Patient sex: F
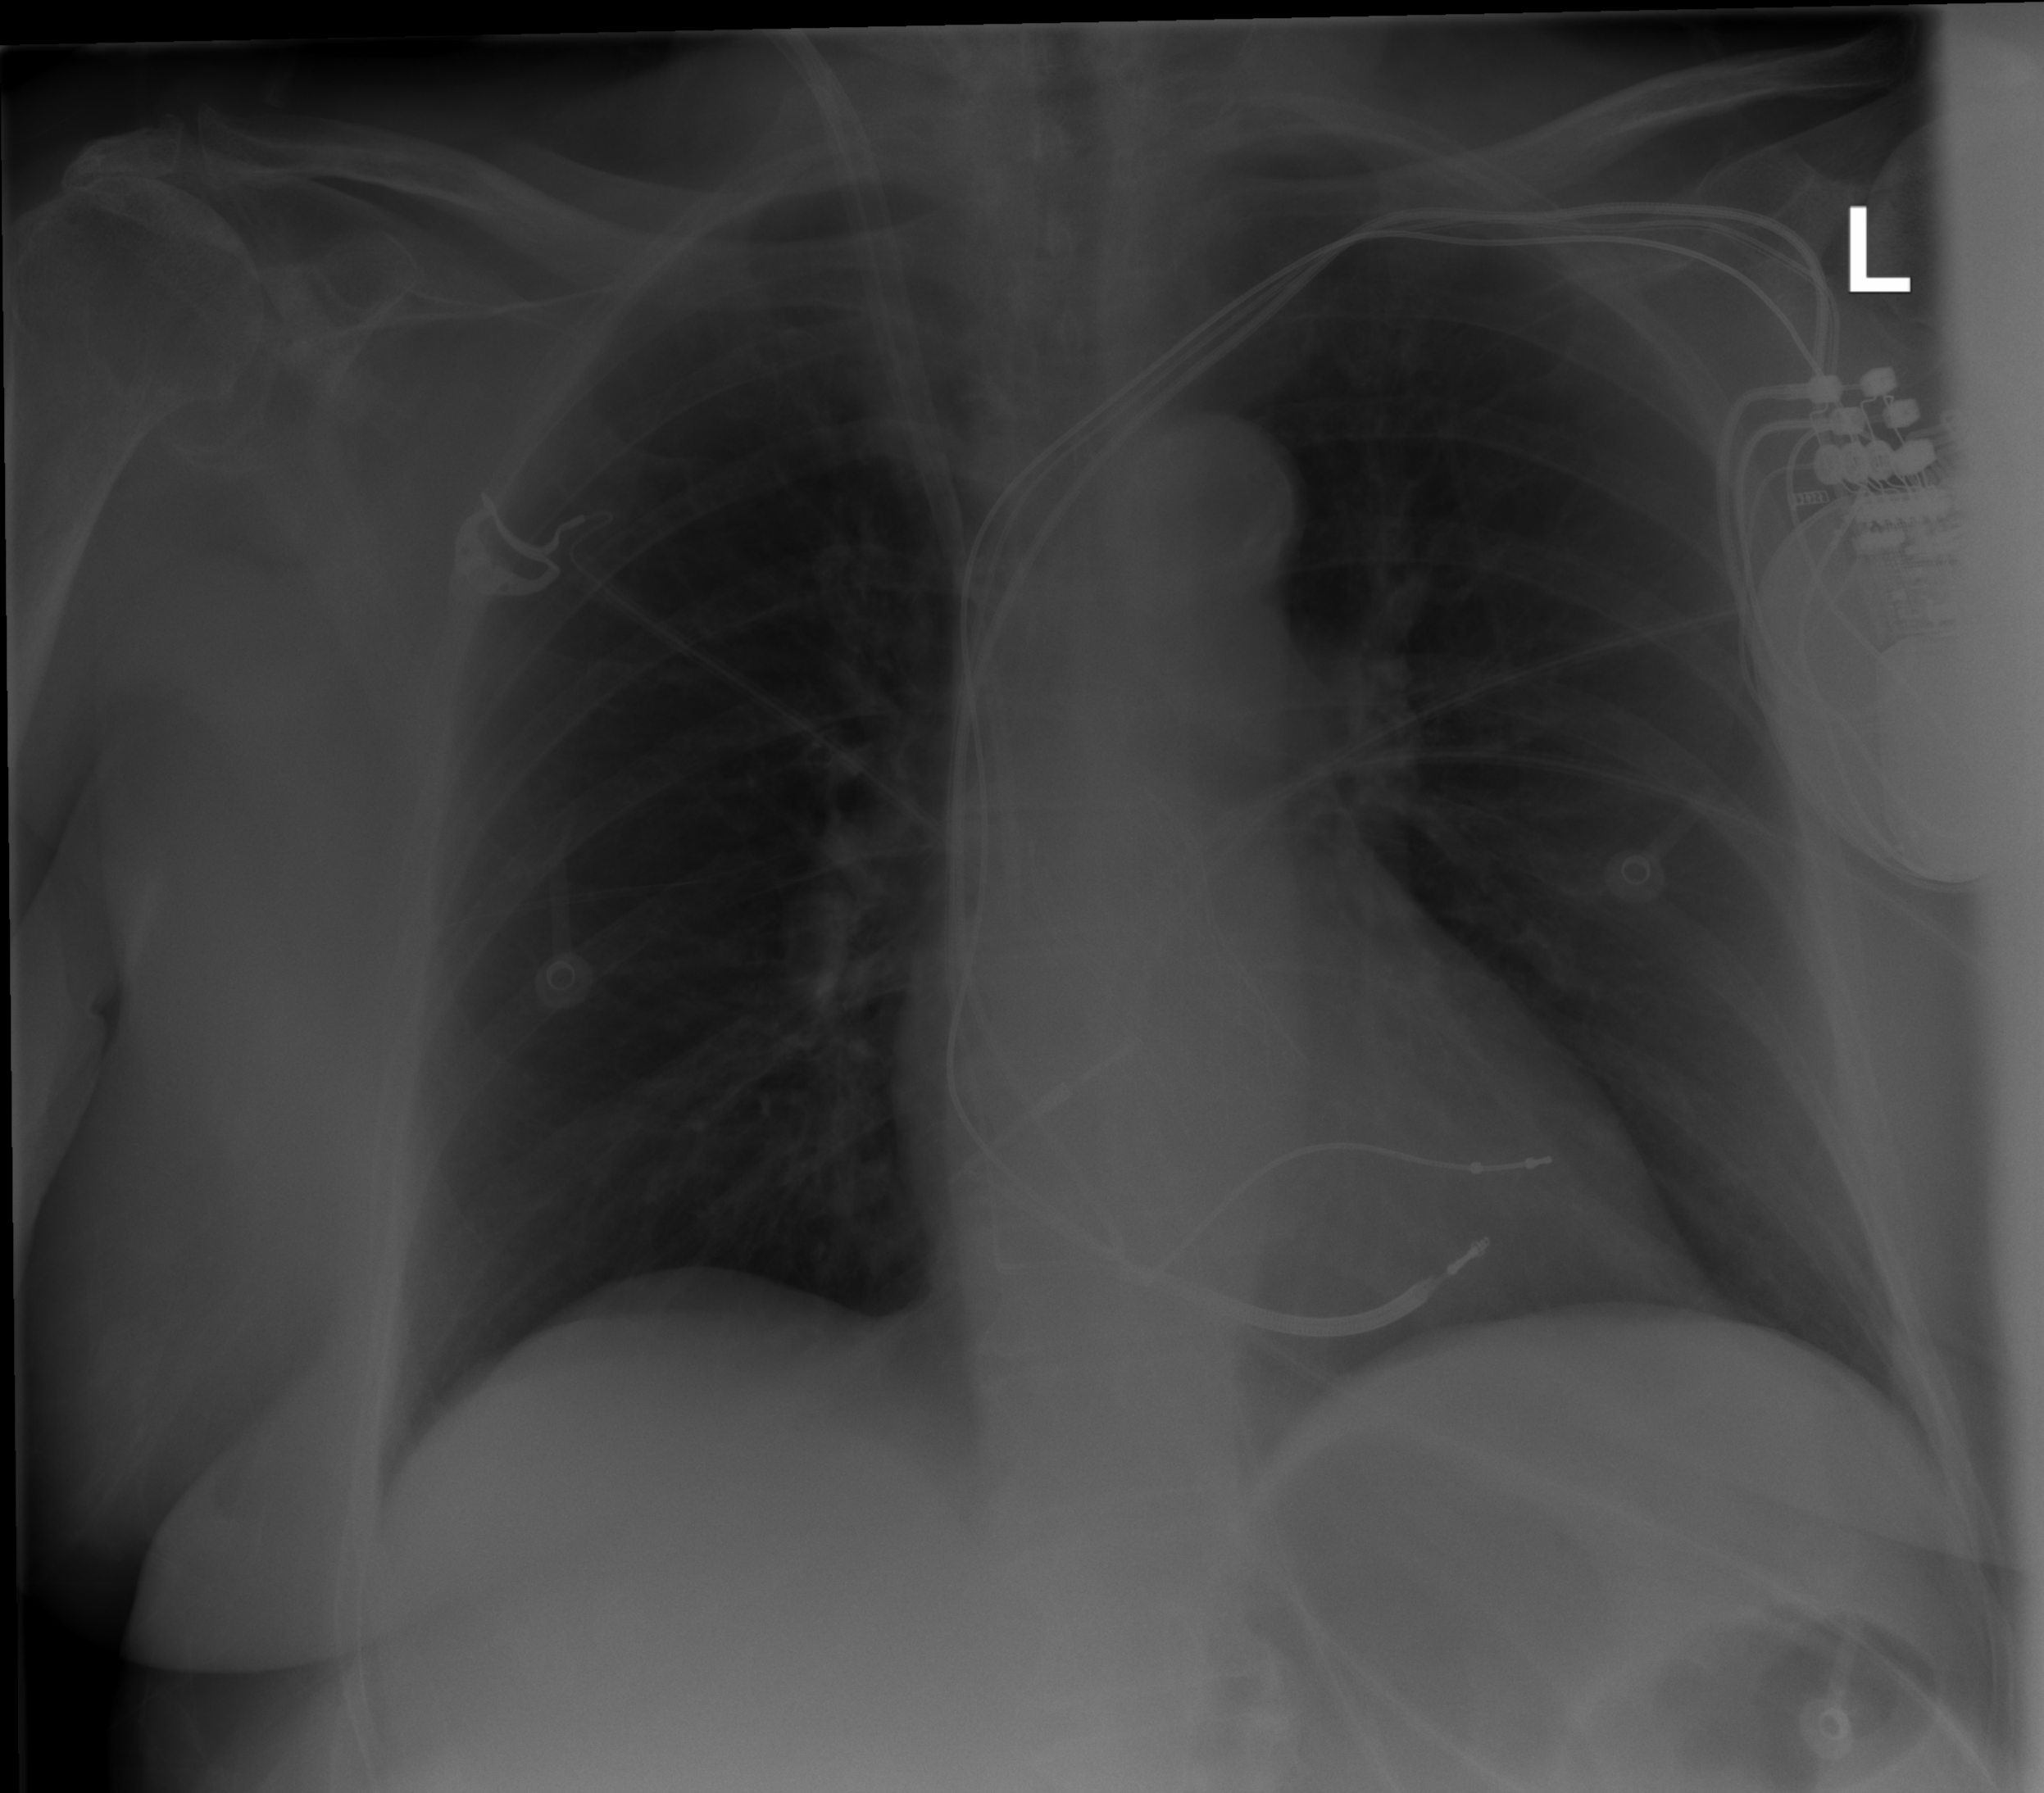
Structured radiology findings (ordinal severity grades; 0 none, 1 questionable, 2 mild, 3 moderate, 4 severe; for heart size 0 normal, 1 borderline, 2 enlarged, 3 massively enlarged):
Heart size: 0
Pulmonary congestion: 2
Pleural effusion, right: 0
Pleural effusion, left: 0
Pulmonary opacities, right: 0
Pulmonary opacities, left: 0
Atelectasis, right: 0
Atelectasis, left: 0